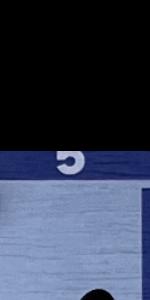
Label: Empty